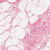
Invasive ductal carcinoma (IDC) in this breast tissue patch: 0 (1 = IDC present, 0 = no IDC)